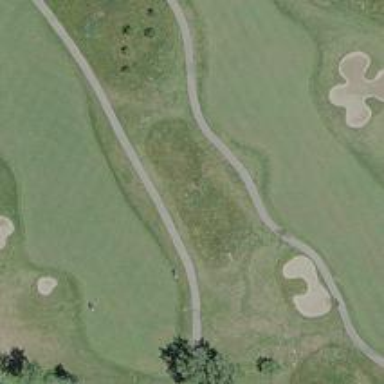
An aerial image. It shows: Path for both road and golf.